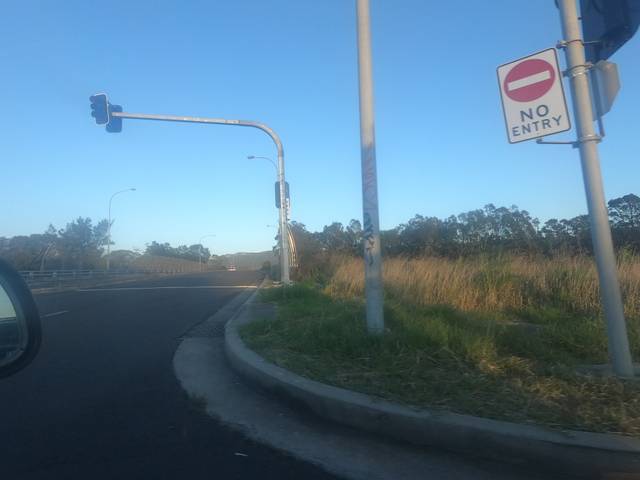
Region: Australia
Coordinates: -34.499, 150.797